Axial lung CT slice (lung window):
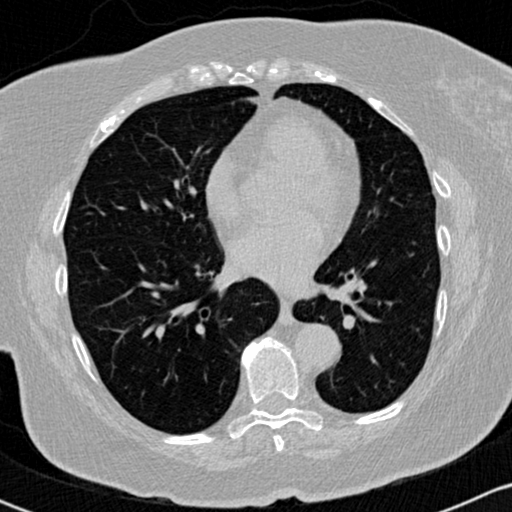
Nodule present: no